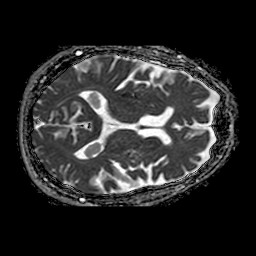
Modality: ADC
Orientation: axial
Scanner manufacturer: philips
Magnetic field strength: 1.5 T
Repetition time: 4.246 s
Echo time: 0.1086 s